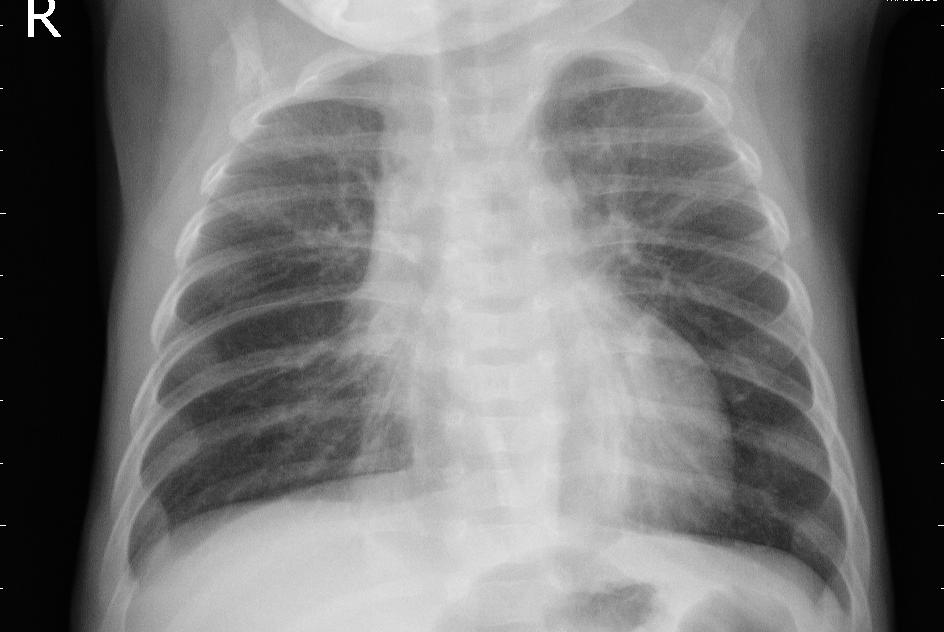
Diagnosis: PNEUMONIA